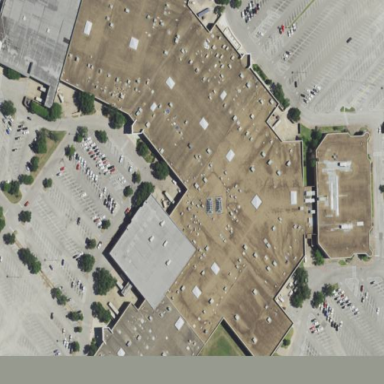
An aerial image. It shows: Mall building.